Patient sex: M
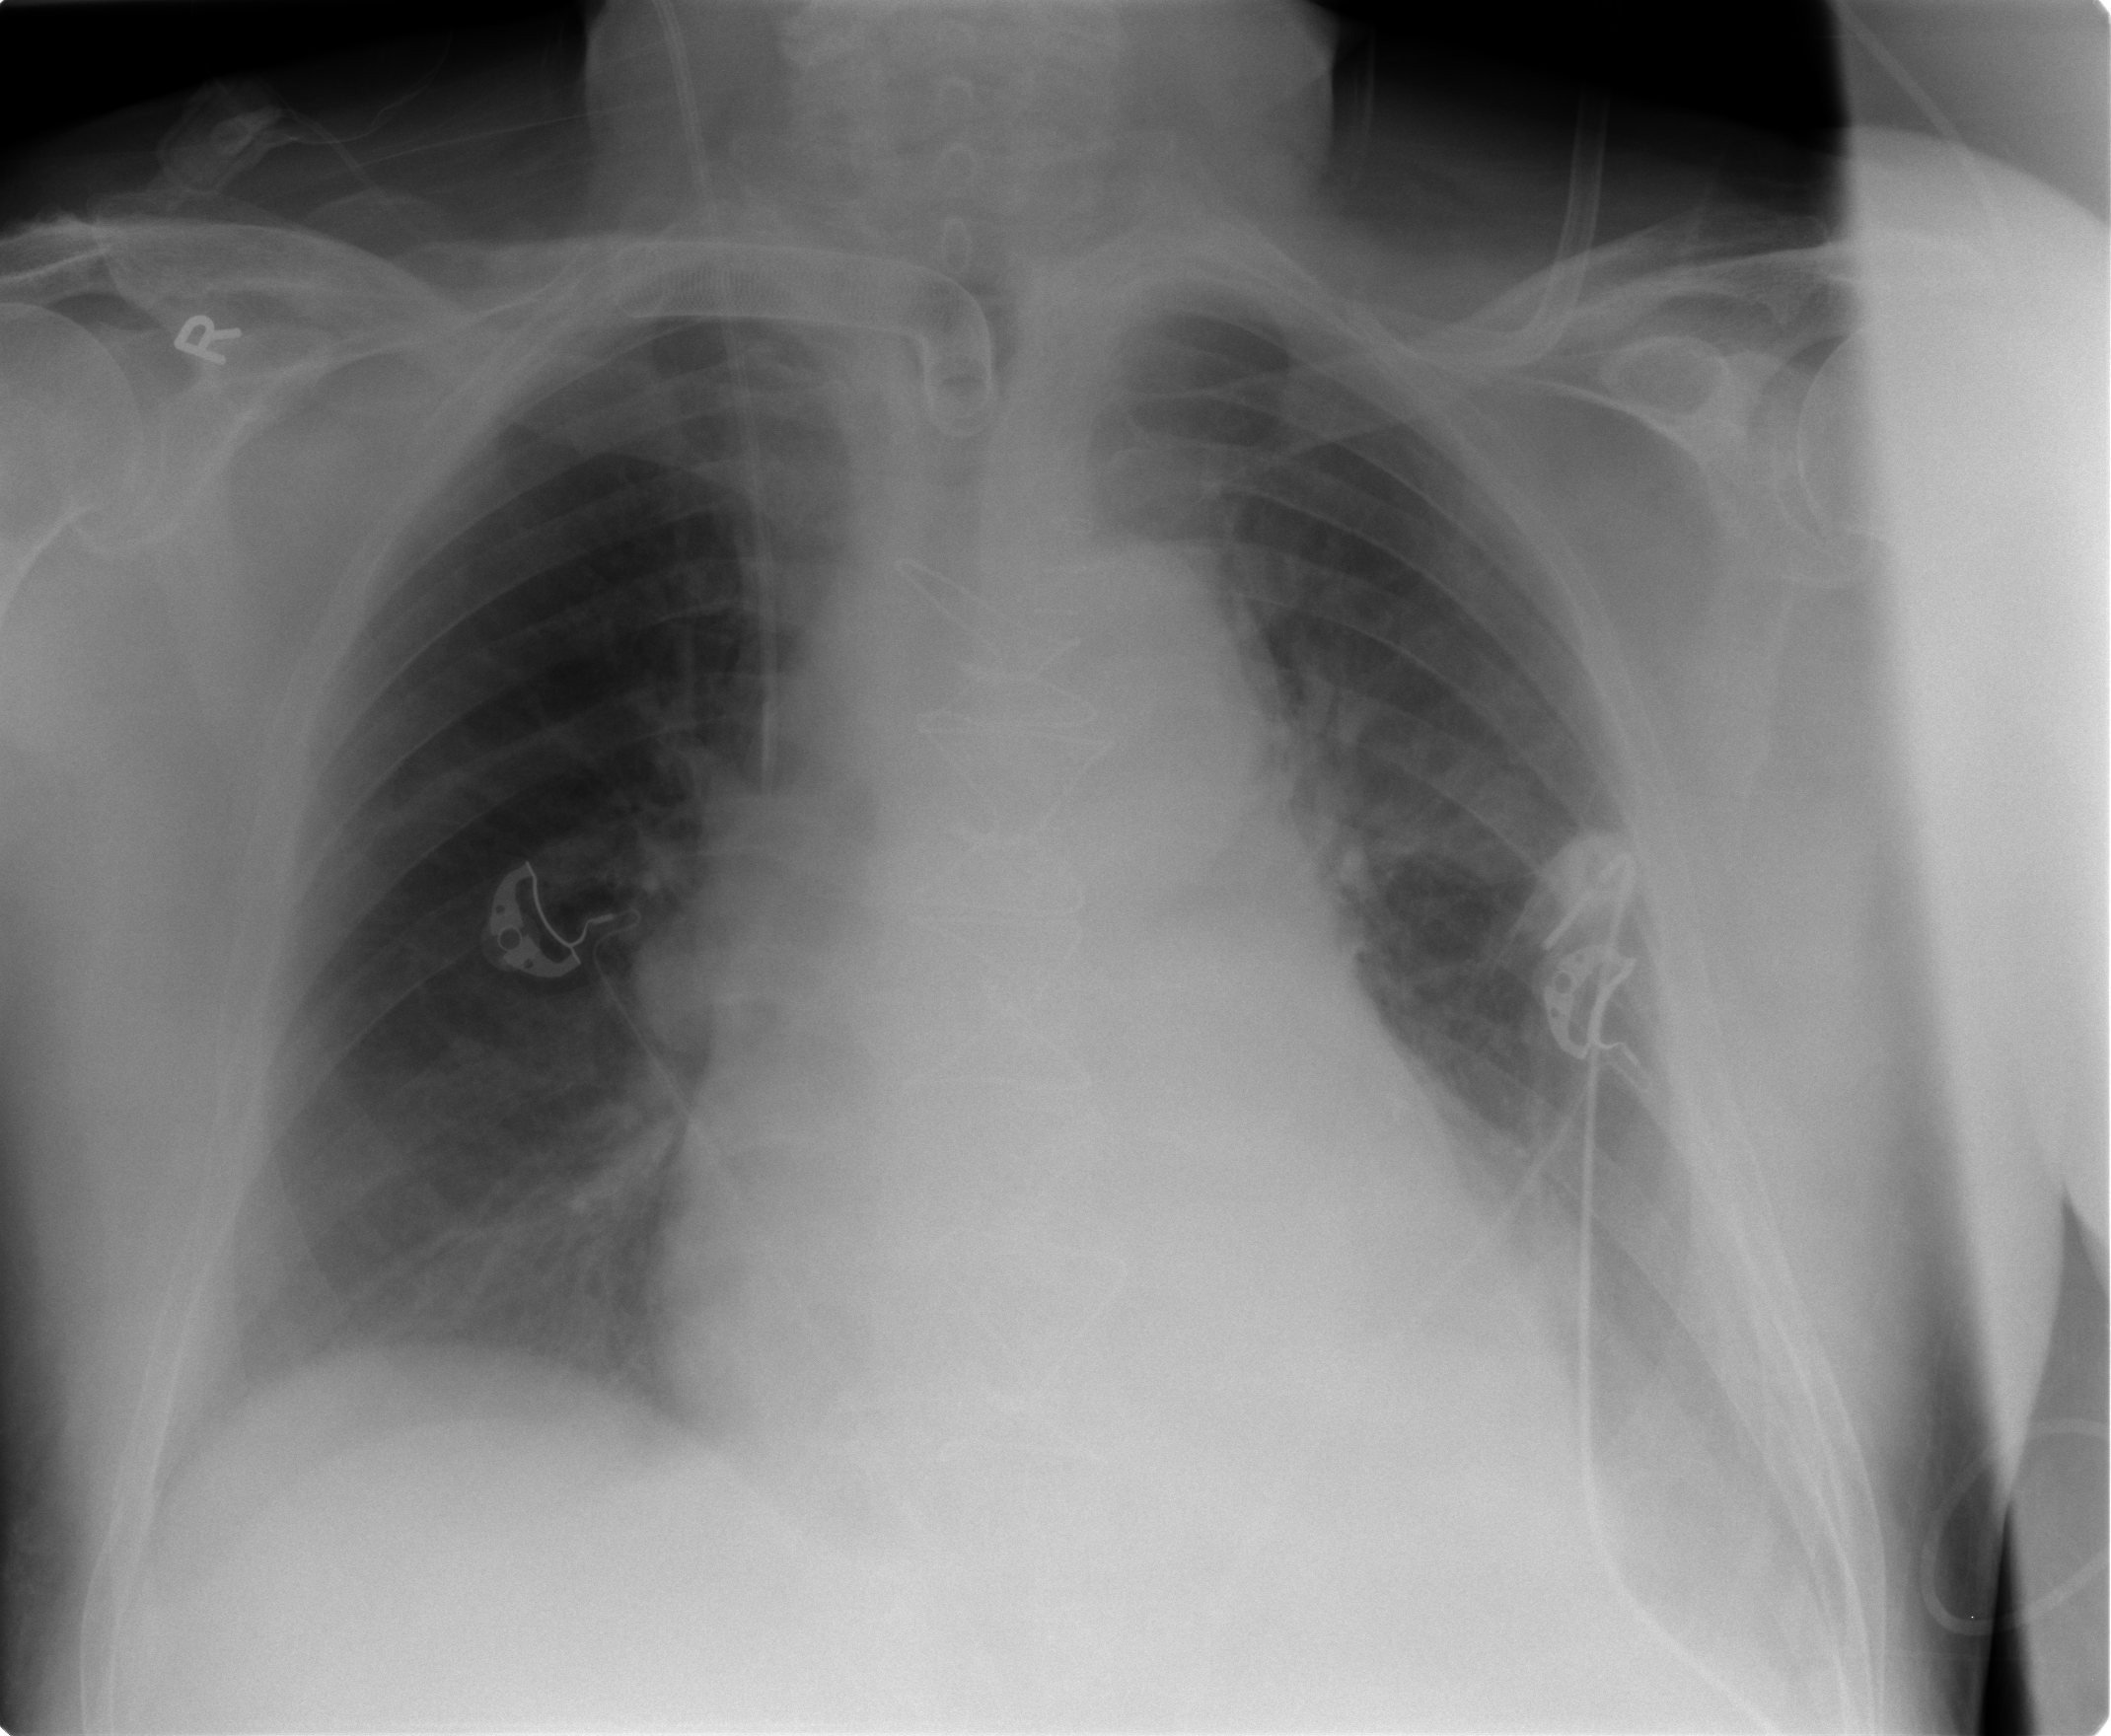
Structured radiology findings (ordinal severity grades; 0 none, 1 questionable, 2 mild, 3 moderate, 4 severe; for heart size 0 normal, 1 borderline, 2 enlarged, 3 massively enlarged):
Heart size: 2
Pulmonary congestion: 2
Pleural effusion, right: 0
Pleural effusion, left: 2
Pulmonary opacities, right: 0
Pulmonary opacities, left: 0
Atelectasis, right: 0
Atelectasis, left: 2